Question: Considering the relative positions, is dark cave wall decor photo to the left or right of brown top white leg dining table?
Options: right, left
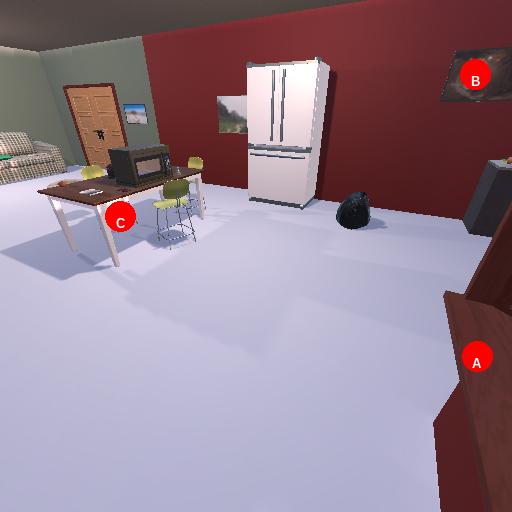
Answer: right